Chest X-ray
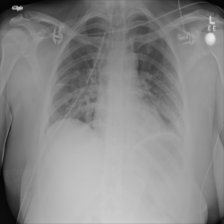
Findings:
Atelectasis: negative
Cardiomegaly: negative
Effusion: negative
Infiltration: negative
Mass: negative
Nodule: negative
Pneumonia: negative
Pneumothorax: negative
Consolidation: negative
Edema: negative
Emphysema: negative
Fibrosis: negative
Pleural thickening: negative
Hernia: negative